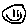
Label: smiley face